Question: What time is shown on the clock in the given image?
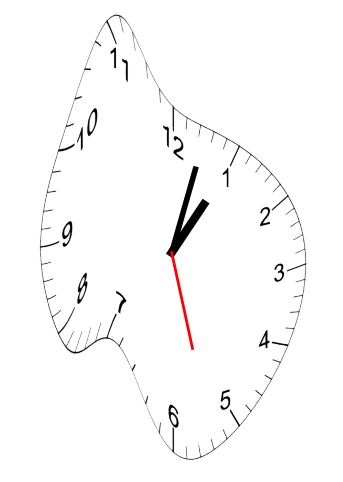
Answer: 01:02:27